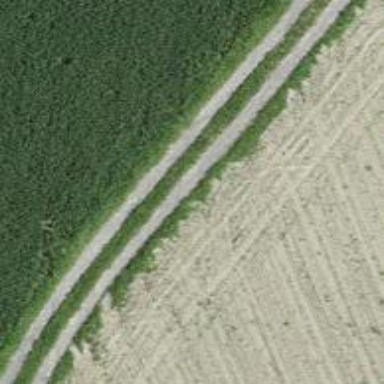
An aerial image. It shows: Track with fine gravel surface. The track type is grade3.